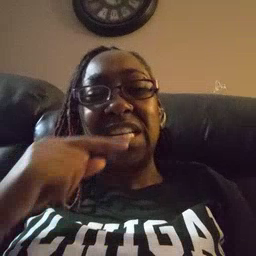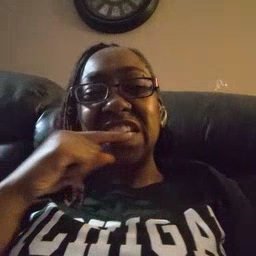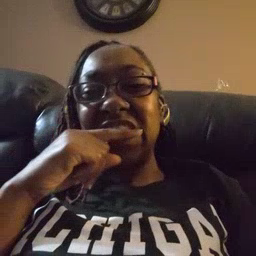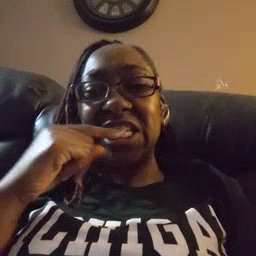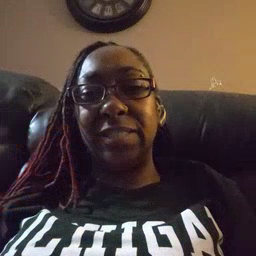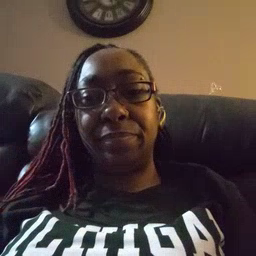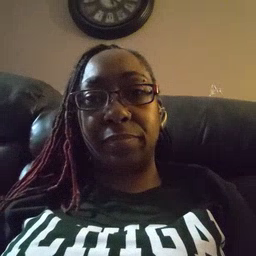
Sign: toothbrush